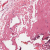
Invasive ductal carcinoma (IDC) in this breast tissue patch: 0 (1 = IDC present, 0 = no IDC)